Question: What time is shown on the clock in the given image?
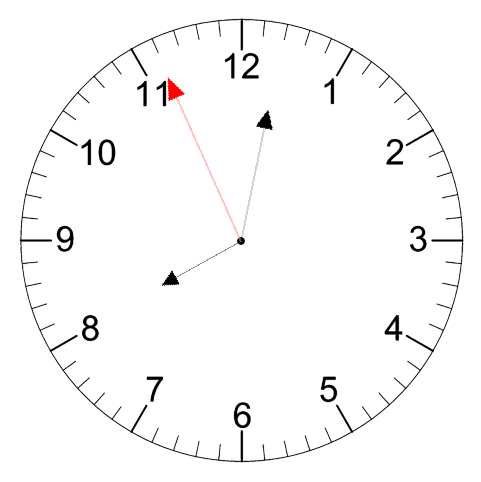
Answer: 08:01:56